Question:
I'm using Firebase as a simple backend for my project. Lately I've found that Firebase will expire my token after a short period of time, so I want to catch this exact error and make the user login again.
The problem is, Firebase gives me a weird object for an error response, and I don't know how I can reach the error message property "Auth token is expired". I tried something like this to no avail:
'''
this.dataService.sendData(data)
.subscribe(
(response) => console.log(response),
(error) => {
if(error._body.error == "Auth token is expired"){
//make user login
}
}
);
'''
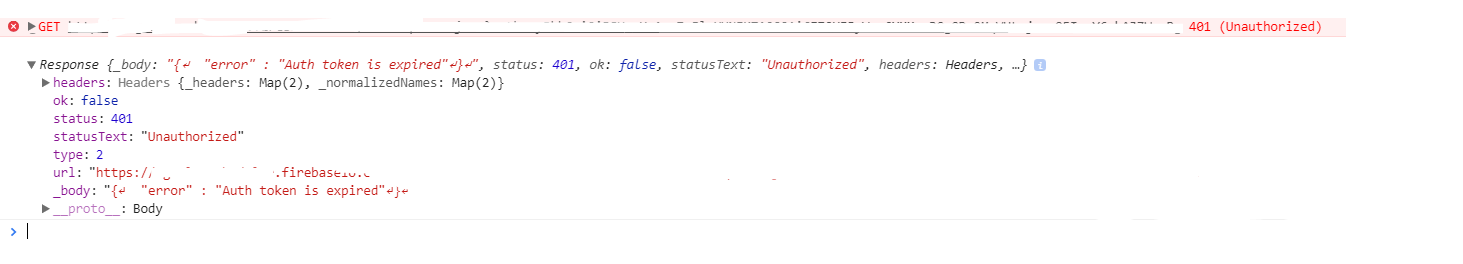
Answer: For your example, you can access 'status' code.
'''
const TOKEN_AUTH_EXPIRED: number = 401;
this.dataService.sendData(data)
.subscribe(
(response) => console.log(response),
(error: any) => {
if(error.status == TOKEN_AUTH_EXPIRED){
//make user login
}
}
);
'''